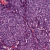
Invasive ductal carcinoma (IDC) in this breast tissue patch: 1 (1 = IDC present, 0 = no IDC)